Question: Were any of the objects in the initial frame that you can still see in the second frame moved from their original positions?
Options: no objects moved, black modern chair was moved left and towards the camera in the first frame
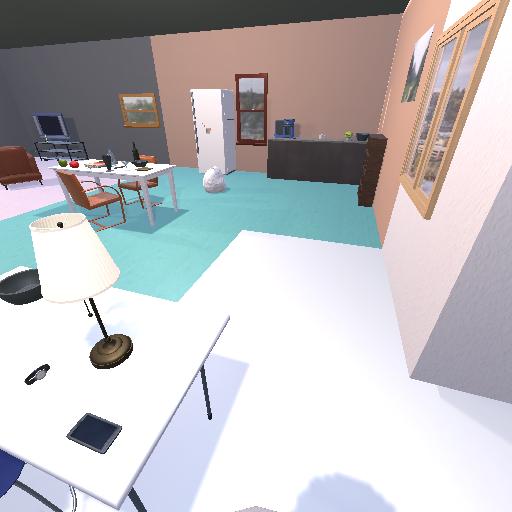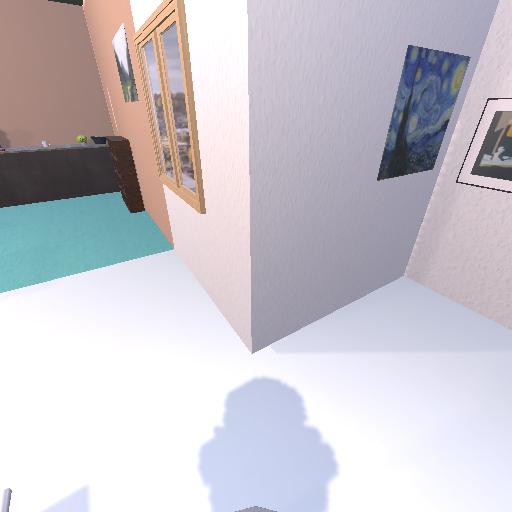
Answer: no objects moved